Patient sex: F
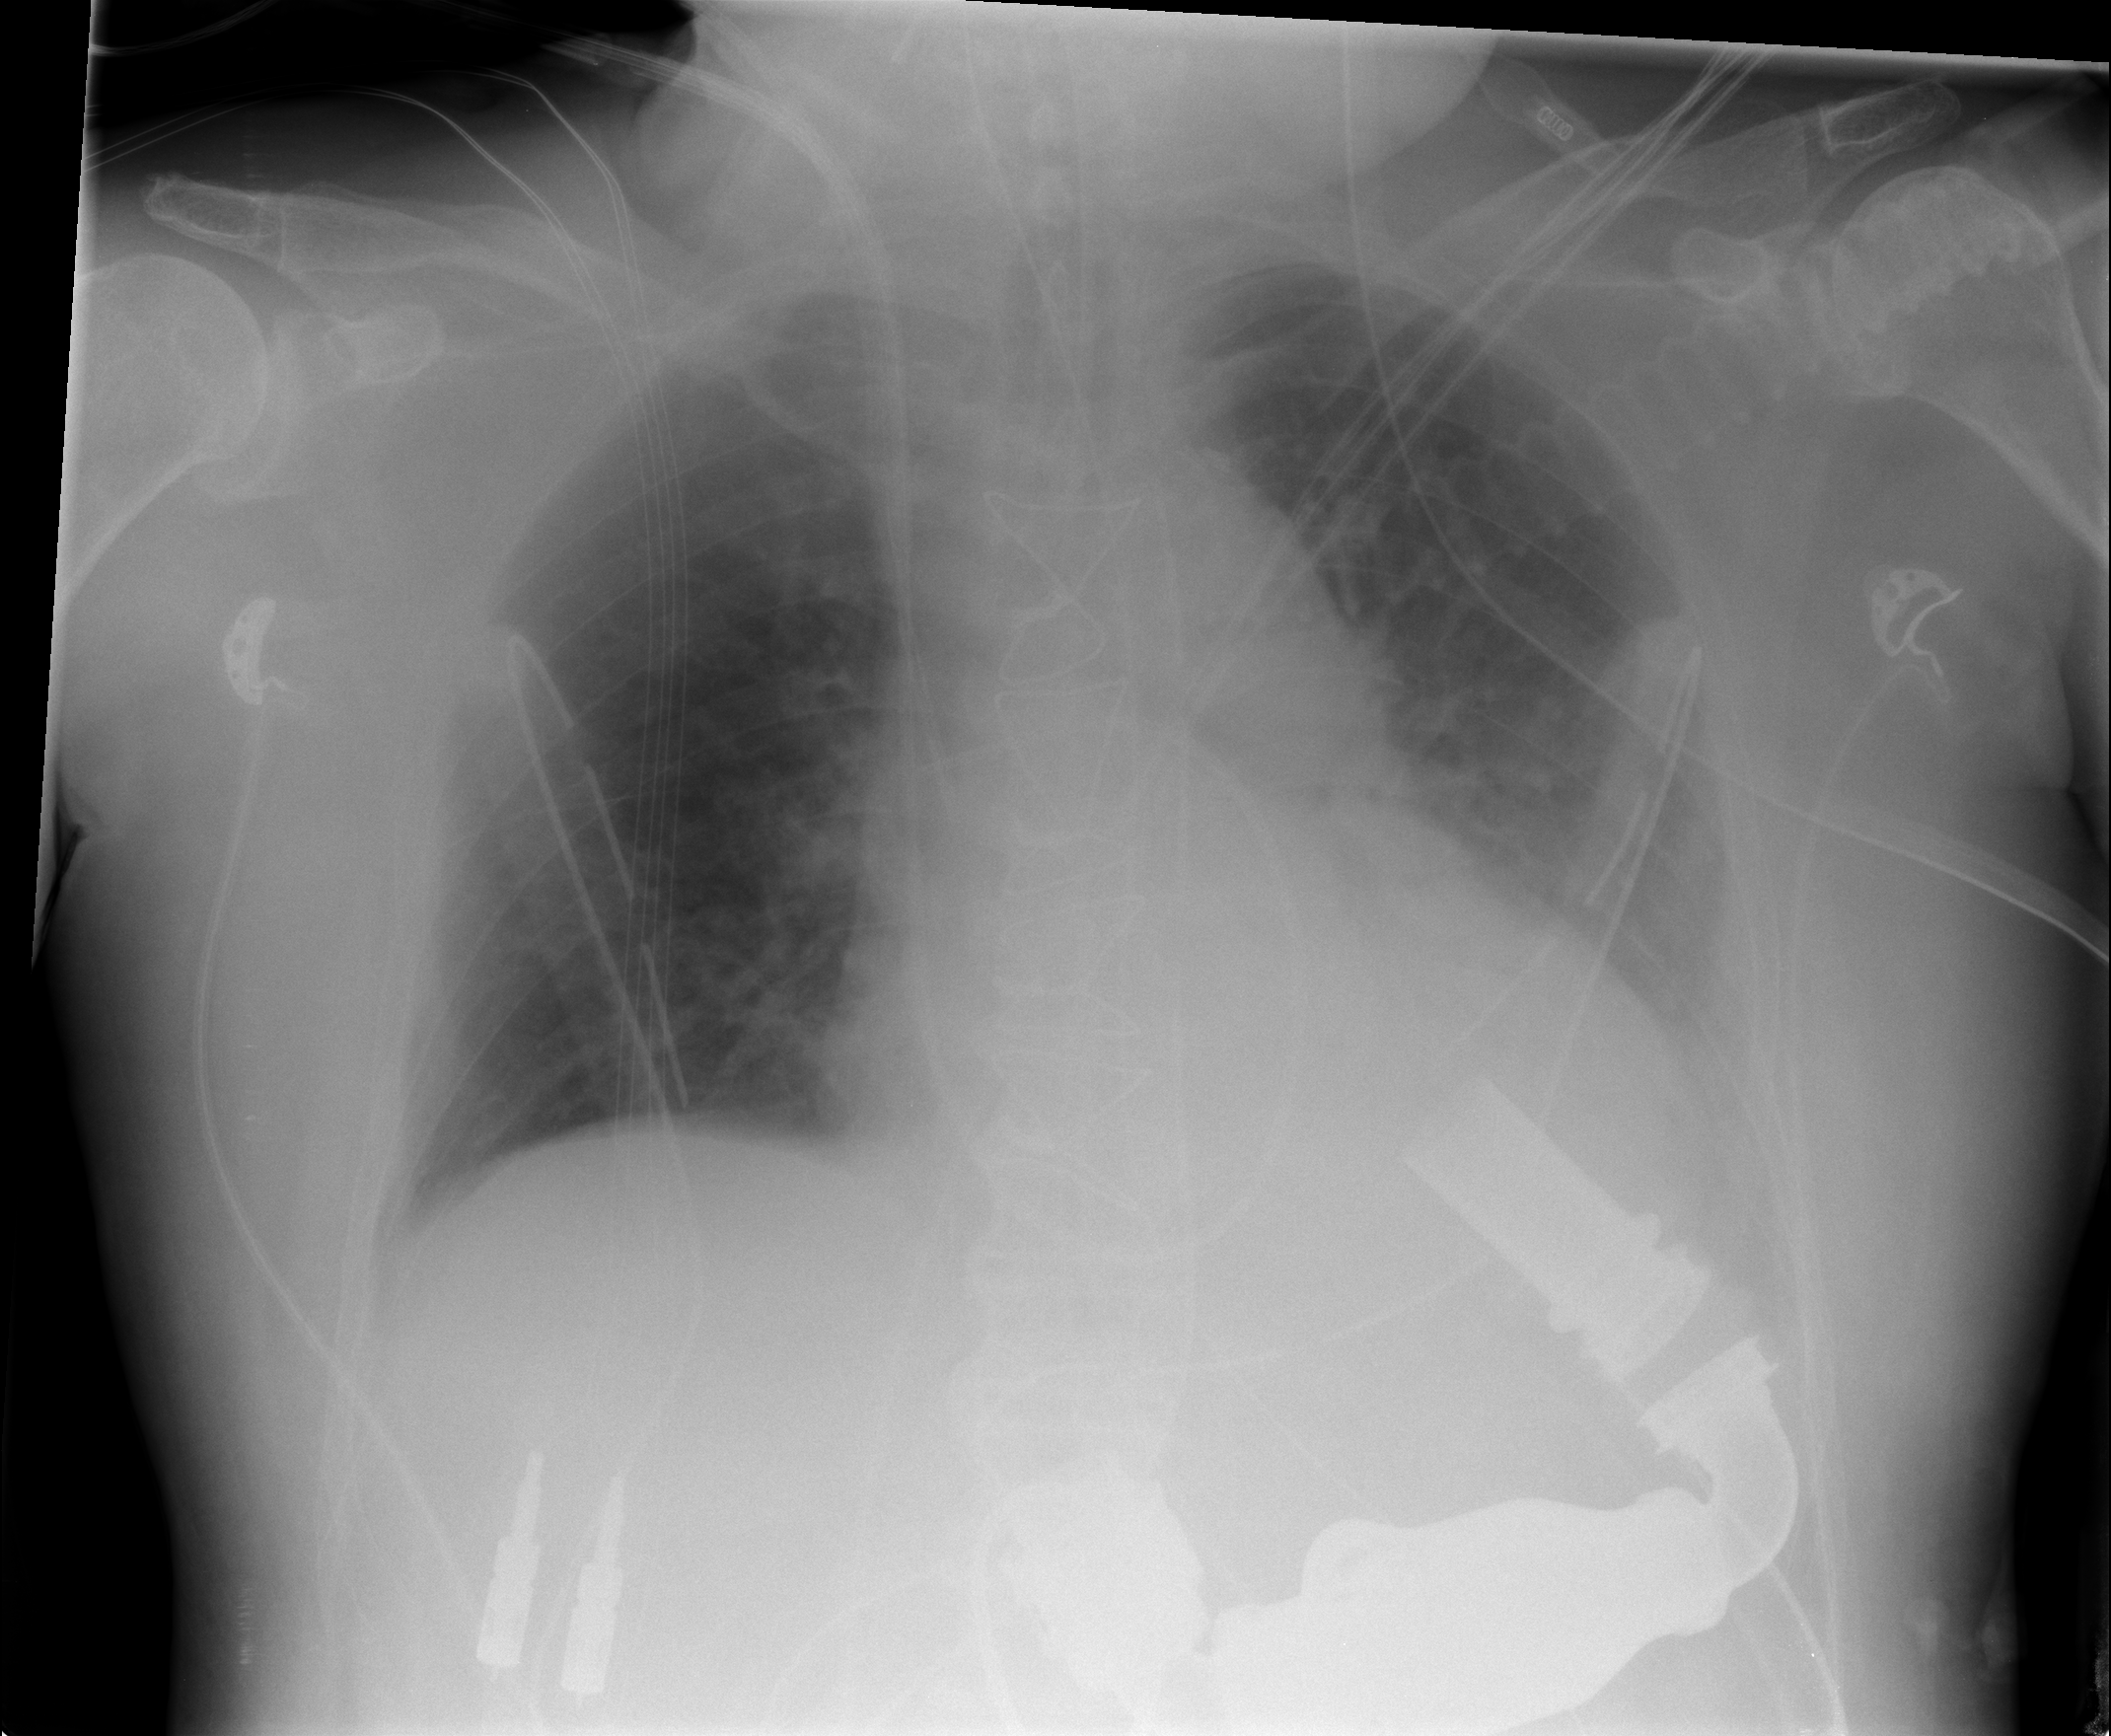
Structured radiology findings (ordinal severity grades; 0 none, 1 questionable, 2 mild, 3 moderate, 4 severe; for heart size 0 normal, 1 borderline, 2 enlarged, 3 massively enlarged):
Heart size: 2
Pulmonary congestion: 0
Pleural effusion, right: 0
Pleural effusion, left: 2
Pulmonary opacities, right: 0
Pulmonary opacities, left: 0
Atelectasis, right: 0
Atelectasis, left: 2